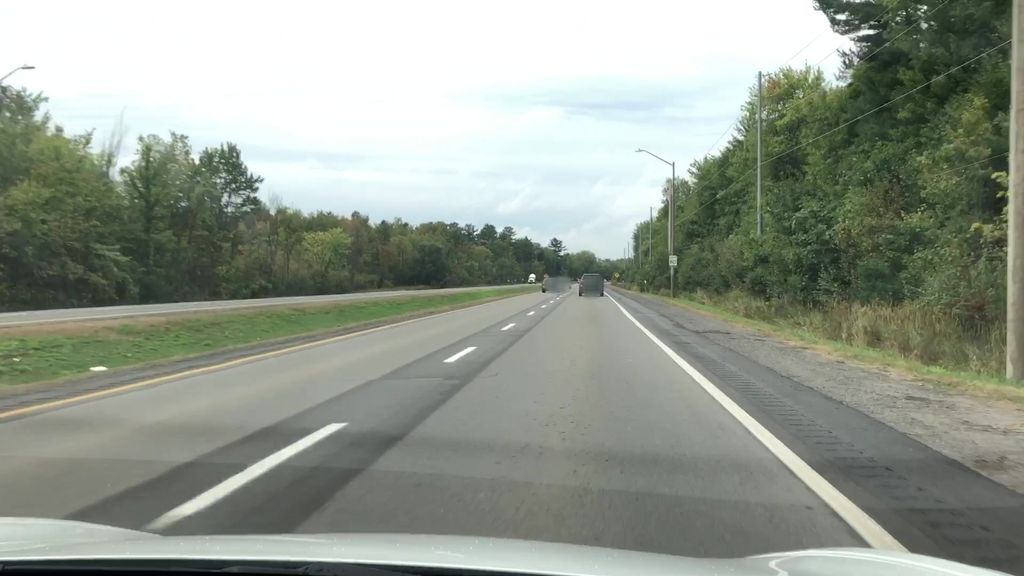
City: ottawa-gatineau